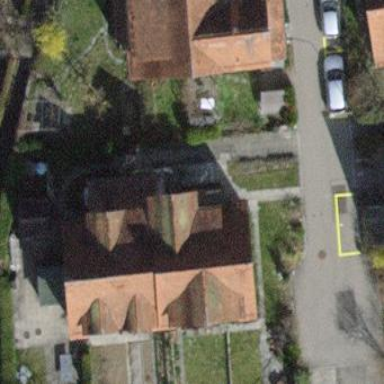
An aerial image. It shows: Semidetached house.